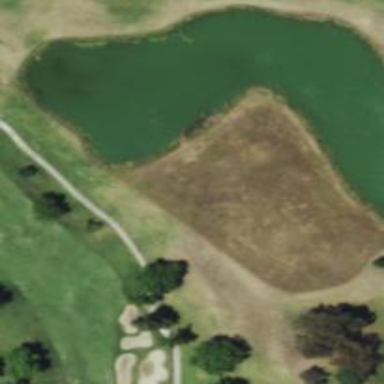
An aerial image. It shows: Water hazard in golf course. The hazard is natural water feature.